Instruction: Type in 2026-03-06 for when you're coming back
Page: home
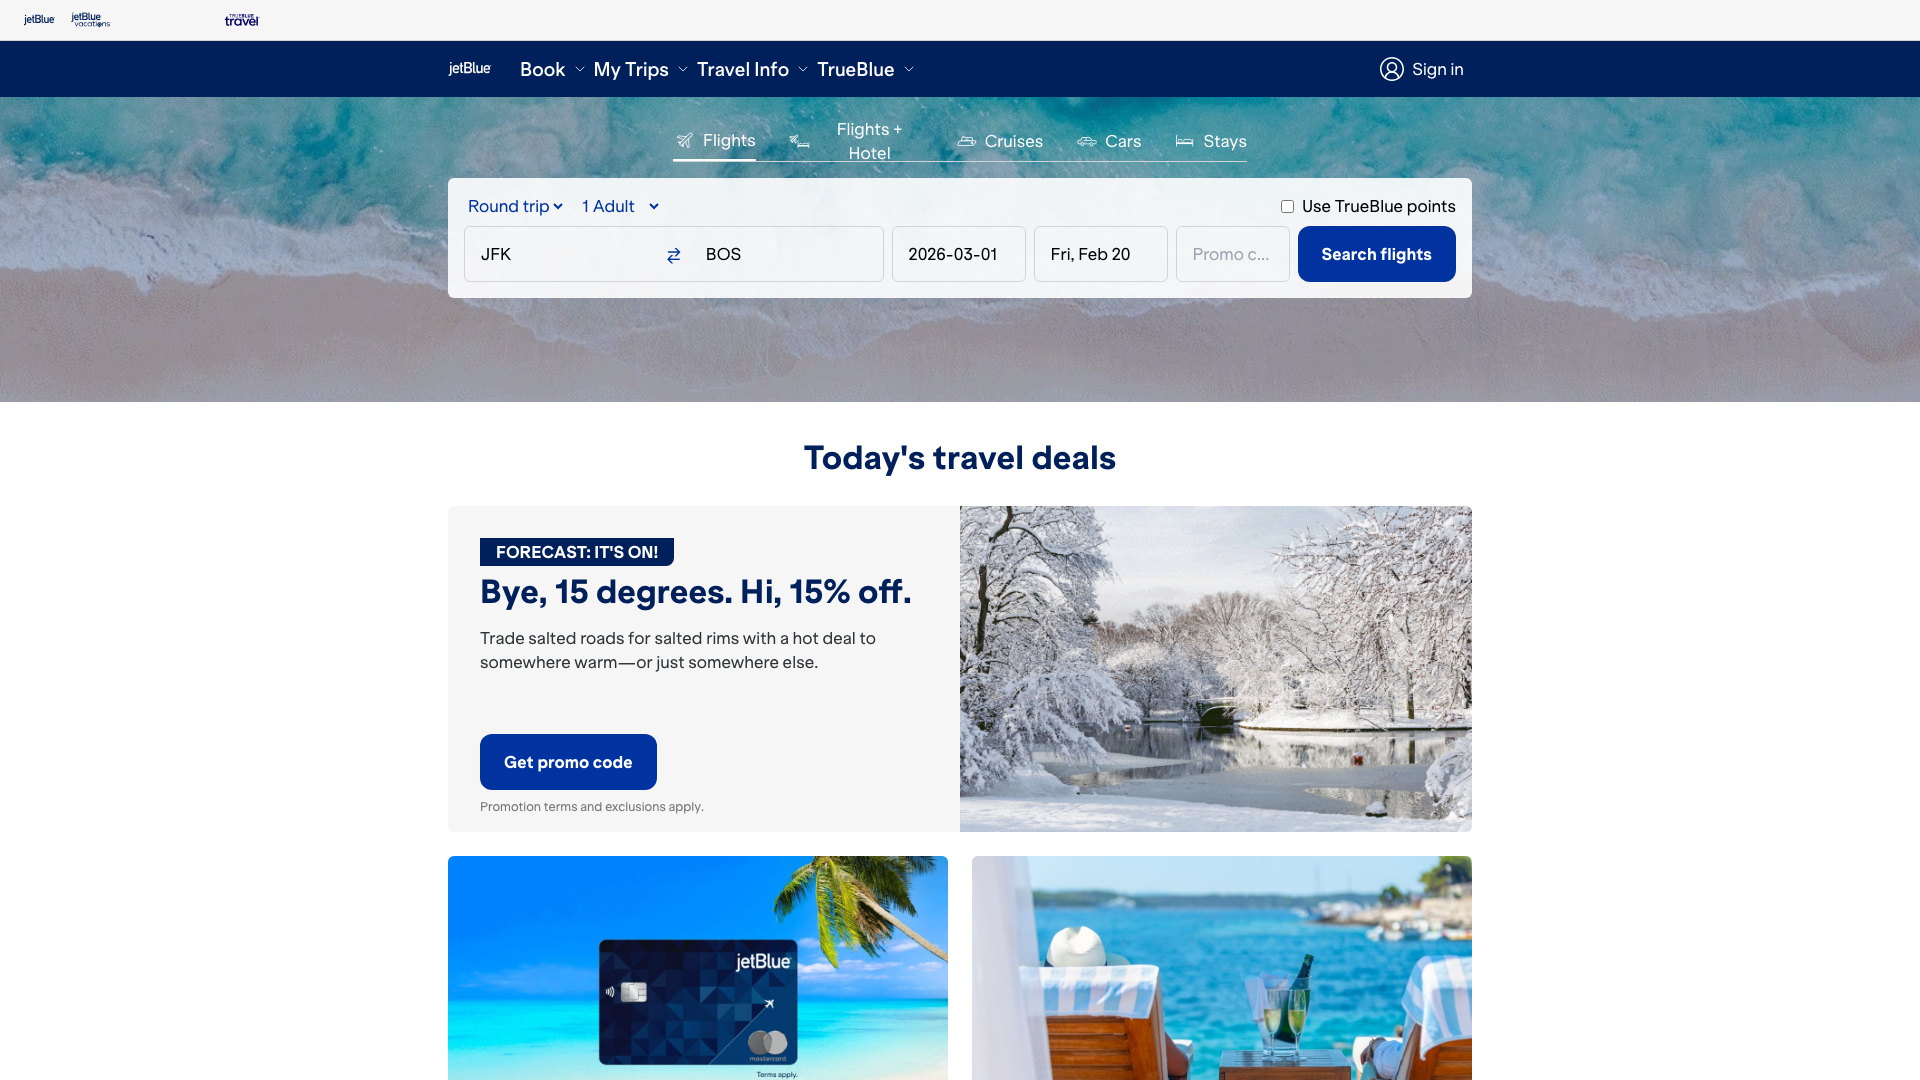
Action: type